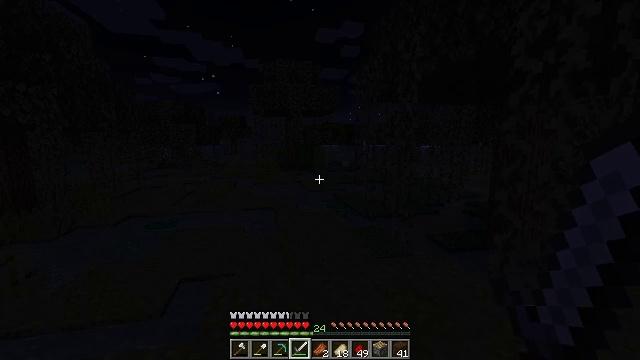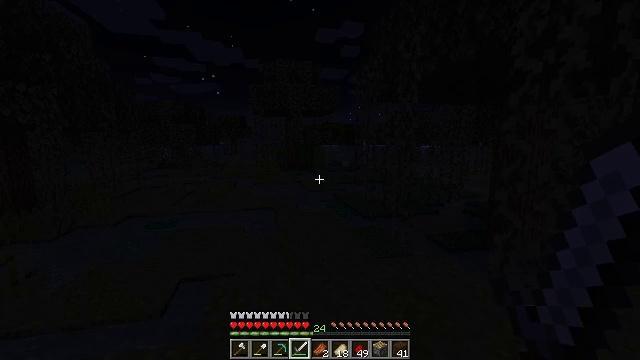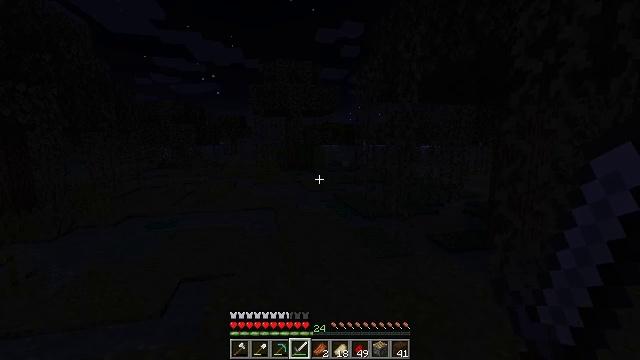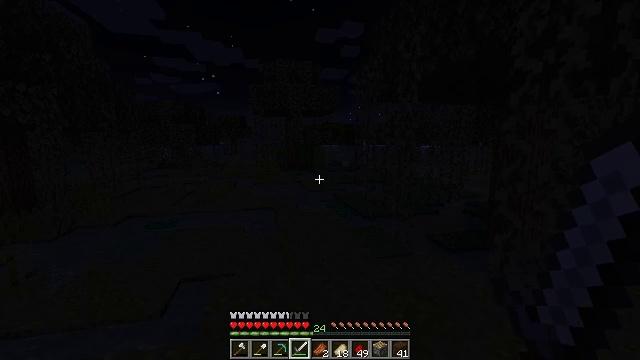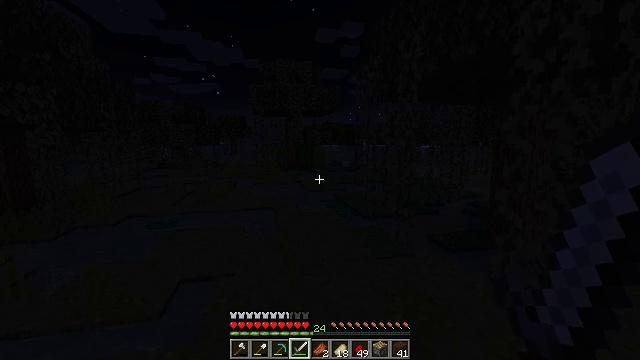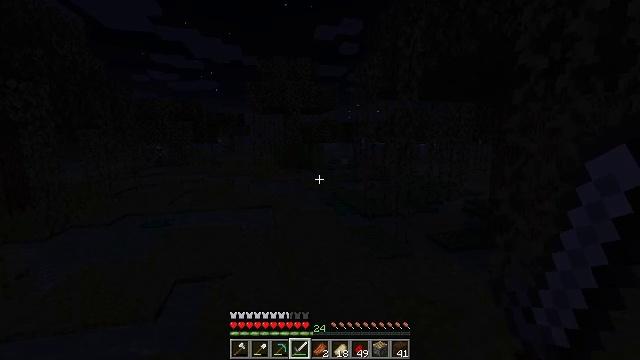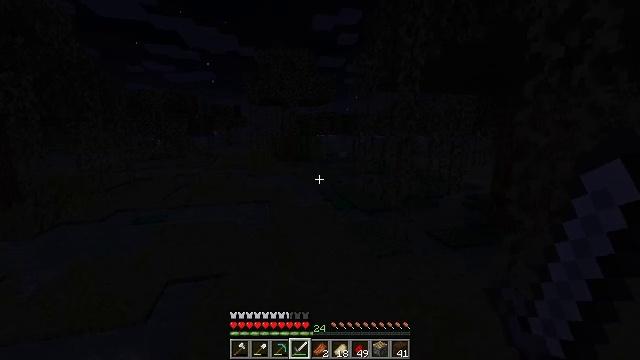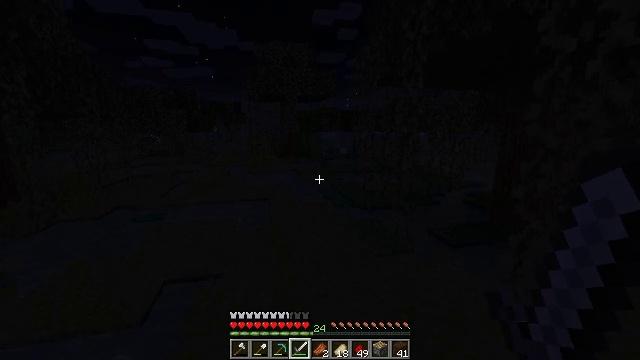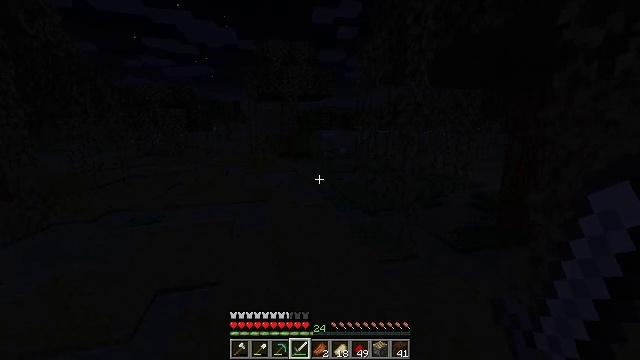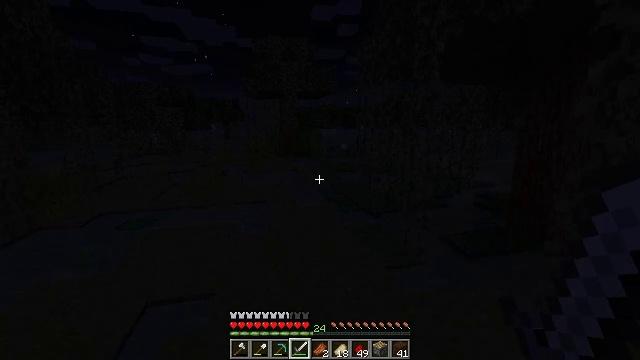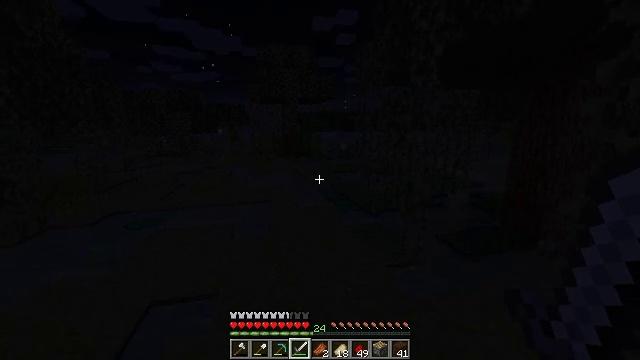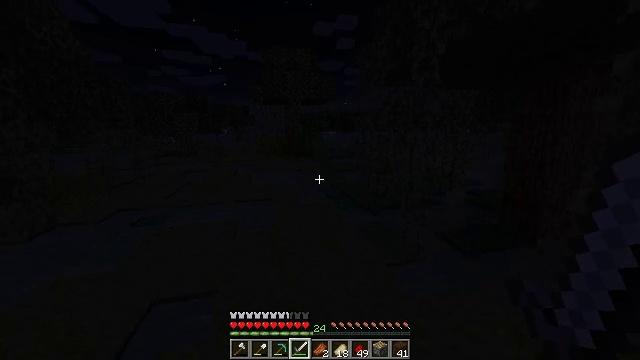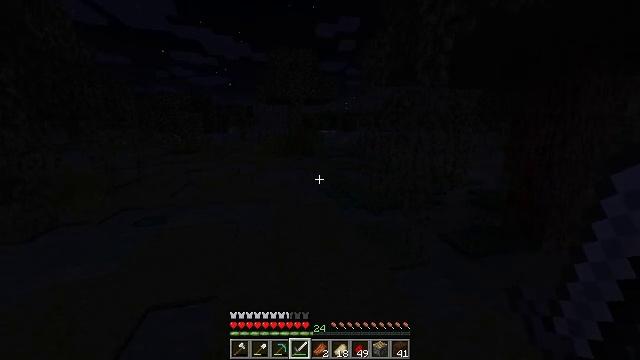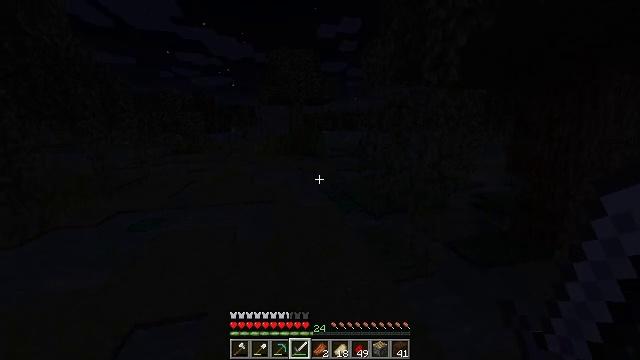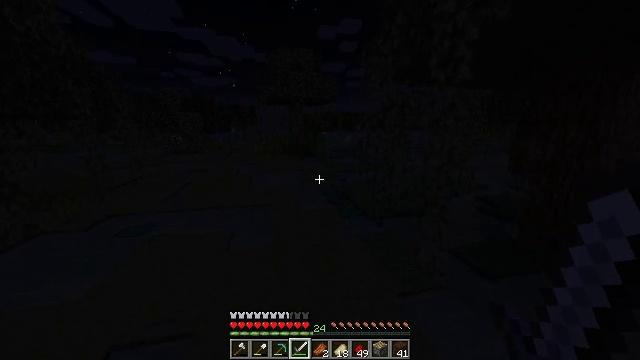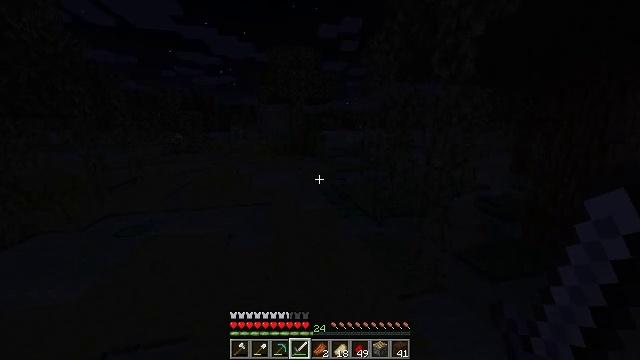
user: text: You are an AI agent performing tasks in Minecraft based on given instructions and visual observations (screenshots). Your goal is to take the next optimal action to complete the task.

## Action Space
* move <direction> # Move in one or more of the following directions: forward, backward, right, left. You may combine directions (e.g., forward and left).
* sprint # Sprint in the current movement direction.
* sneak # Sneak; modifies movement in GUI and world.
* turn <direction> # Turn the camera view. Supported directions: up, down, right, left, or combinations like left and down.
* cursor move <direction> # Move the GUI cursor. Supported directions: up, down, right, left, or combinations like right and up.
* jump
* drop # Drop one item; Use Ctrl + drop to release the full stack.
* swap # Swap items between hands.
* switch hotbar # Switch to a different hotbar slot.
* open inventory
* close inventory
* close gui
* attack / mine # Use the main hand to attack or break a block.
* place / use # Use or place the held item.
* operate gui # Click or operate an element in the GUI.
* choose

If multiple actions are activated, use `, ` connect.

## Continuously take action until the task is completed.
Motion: motion action
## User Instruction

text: Kill the slime.
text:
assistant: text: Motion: no_op
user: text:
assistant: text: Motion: no_op
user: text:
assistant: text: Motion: no_op
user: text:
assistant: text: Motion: move forward
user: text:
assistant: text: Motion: move forward
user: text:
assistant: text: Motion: move forward, turn down
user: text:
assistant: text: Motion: move forward
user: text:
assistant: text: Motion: move forward
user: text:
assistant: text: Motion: move forward, sprint
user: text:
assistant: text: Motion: move forward, sprint
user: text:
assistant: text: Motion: move forward, sprint
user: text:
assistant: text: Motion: move forward, sprint
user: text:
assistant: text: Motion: move forward, sprint
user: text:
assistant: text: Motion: move forward
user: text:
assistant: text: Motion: move forward
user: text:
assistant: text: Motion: move forward
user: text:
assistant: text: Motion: move forward
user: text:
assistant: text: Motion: move forward, sprint
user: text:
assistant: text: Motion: move forward, sprint
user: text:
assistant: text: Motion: move forward, sprint
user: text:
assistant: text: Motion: move forward, sprint
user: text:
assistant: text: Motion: move forward, sprint
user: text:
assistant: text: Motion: move forward, sprint
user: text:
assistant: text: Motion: move forward
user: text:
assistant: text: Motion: move forward
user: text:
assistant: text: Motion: move forward
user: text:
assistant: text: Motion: move forward
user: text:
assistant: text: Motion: move forward, sprint
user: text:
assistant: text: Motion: move forward, sprint, turn right
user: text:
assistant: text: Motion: move forward, sprint, turn right